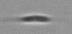
Label: Cylindrotheca_morphotype1